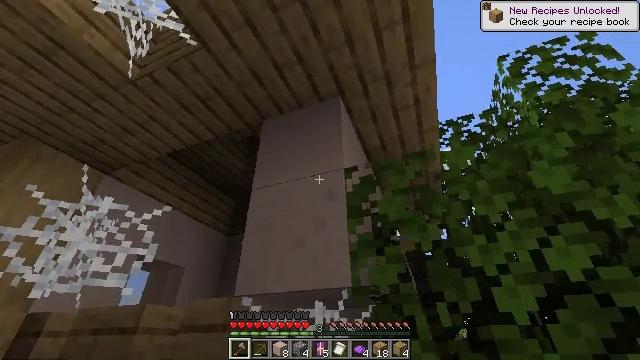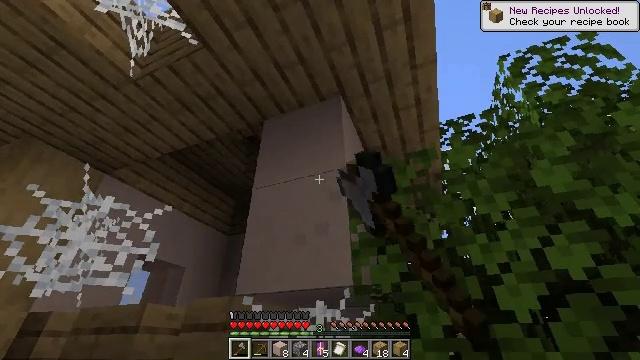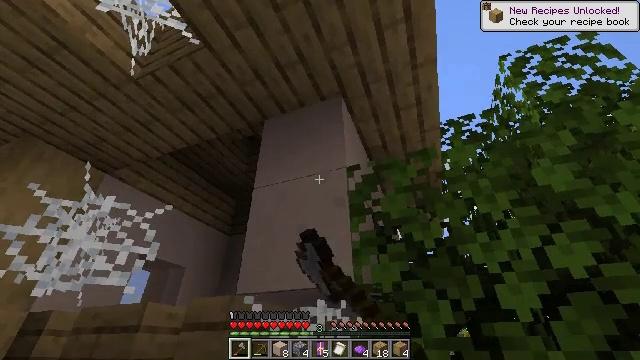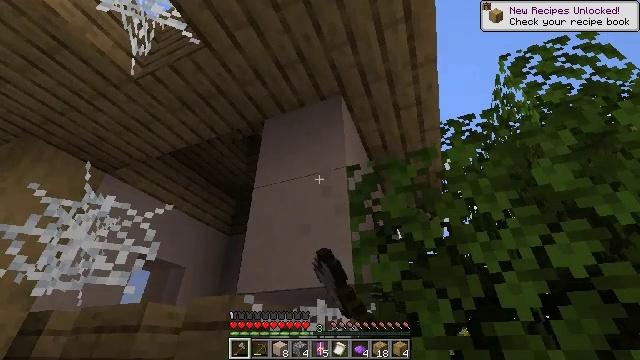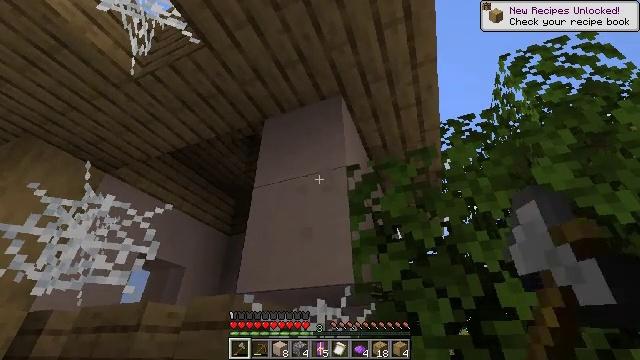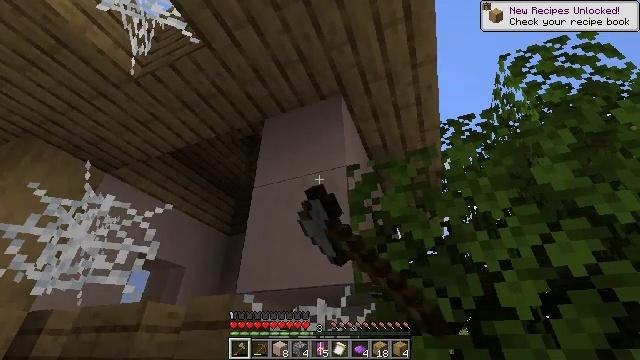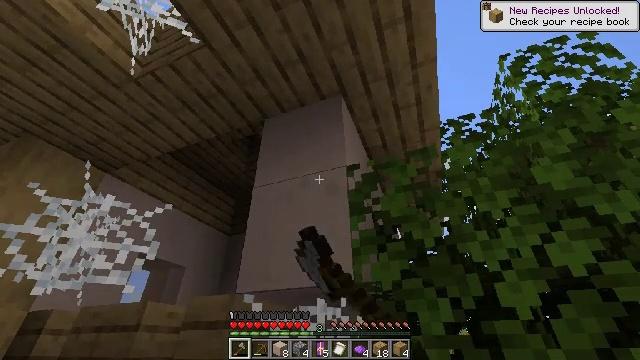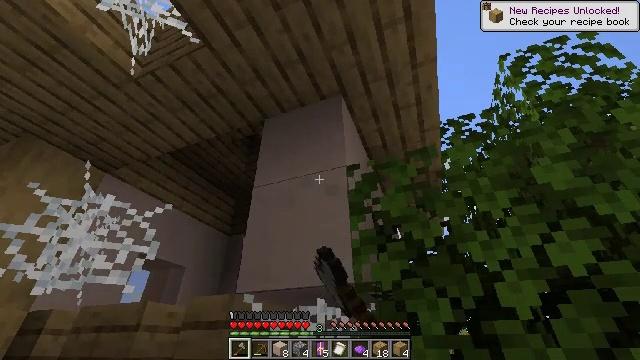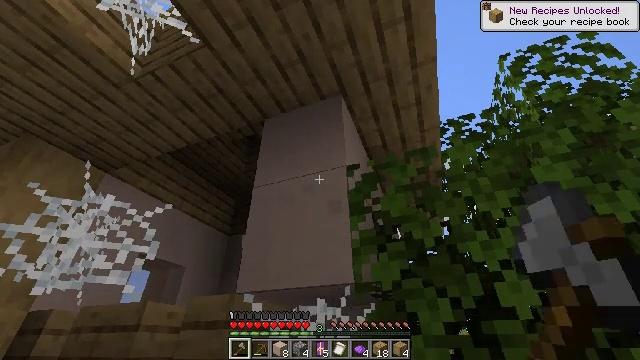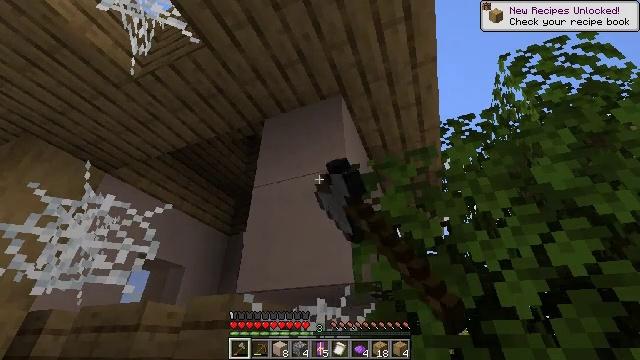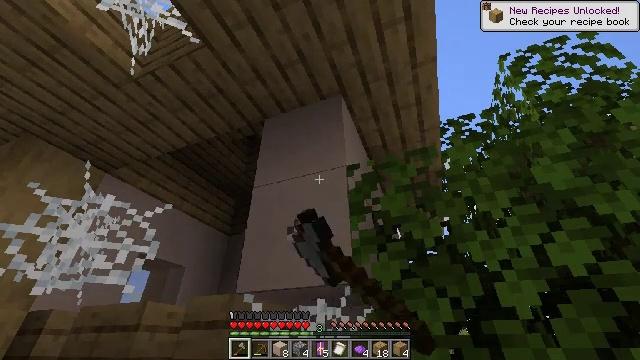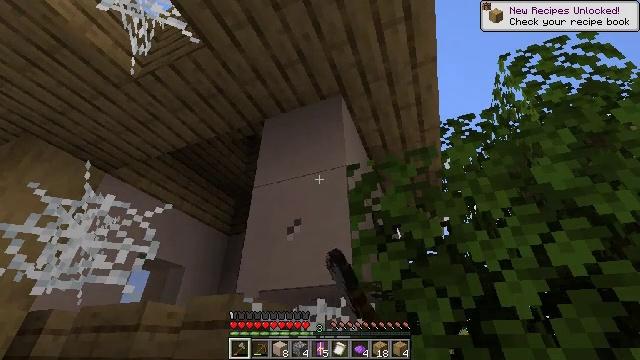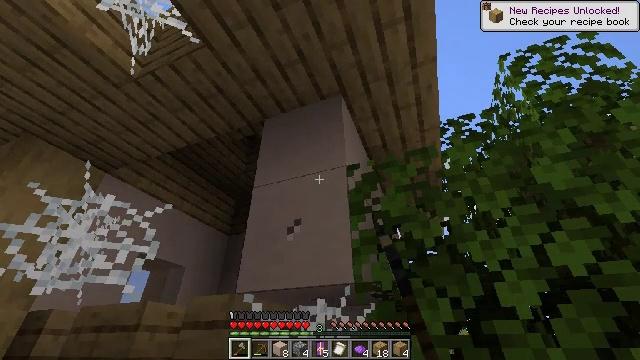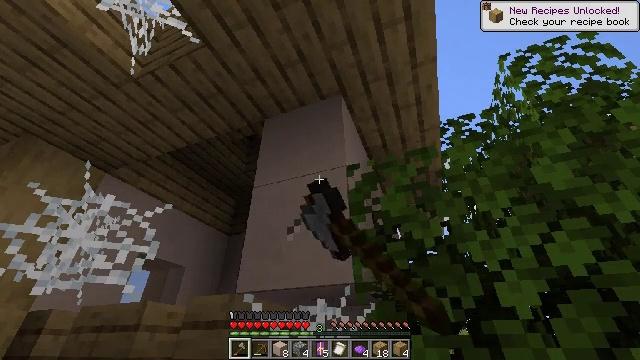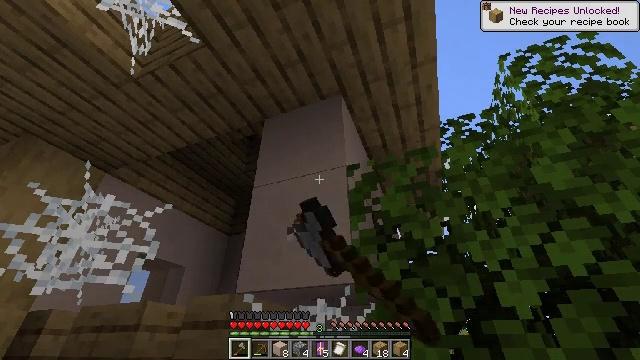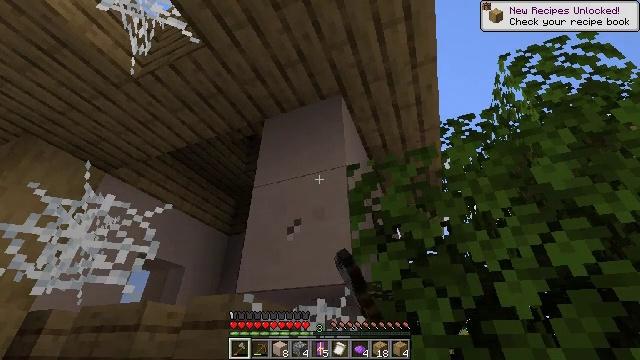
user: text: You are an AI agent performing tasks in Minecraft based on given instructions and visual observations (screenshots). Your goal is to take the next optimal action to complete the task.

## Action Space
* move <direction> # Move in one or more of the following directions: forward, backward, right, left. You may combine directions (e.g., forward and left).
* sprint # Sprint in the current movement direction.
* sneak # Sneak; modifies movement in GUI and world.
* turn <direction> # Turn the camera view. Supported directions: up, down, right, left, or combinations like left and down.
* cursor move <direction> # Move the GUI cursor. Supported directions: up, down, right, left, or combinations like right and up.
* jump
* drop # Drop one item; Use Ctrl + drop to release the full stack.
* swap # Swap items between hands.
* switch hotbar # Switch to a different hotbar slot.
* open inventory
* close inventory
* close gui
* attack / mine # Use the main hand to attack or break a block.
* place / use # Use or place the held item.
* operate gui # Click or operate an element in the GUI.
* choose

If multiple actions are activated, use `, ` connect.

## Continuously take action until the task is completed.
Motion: motion action
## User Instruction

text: Dig white terracotta from a structure.
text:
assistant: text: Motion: attack / mine
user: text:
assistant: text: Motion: attack / mine
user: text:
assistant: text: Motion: attack / mine
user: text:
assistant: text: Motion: attack / mine
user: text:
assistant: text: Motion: attack / mine
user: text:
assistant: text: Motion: attack / mine
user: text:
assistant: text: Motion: attack / mine
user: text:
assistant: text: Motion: attack / mine
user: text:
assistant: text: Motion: attack / mine
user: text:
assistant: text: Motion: attack / mine
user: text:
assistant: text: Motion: attack / mine
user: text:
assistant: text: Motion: attack / mine
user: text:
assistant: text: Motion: attack / mine
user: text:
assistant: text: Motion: attack / mine
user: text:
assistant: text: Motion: attack / mine
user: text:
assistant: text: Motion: attack / mine
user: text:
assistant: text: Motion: attack / mine
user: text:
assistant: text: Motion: attack / mine
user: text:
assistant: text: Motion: attack / mine
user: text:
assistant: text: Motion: attack / mine
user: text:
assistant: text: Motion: attack / mine
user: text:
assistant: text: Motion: attack / mine
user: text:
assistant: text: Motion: attack / mine
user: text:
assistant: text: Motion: attack / mine
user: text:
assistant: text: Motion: attack / mine
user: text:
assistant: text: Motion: attack / mine, switch to hotbar 2
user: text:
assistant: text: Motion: attack / mine, switch to hotbar 2
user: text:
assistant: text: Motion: attack / mine, switch to hotbar 2
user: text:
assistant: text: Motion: attack / mine
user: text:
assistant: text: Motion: attack / mine